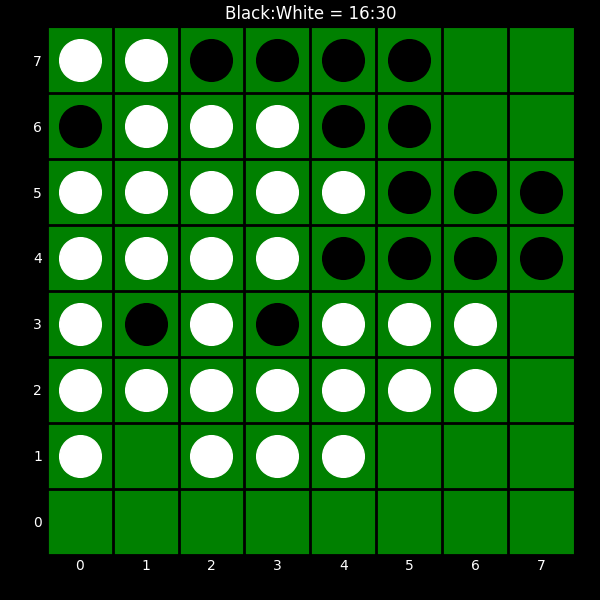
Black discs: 16
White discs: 30